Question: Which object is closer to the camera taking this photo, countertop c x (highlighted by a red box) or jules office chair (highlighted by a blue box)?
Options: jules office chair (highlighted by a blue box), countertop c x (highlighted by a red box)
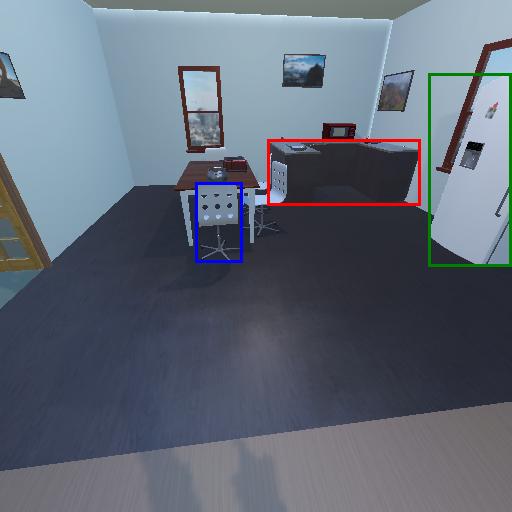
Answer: jules office chair (highlighted by a blue box)